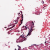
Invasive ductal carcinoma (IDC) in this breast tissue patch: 0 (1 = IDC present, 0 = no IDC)